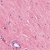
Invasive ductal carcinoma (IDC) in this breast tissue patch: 0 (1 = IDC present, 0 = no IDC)